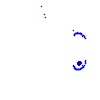
Particle: kaon